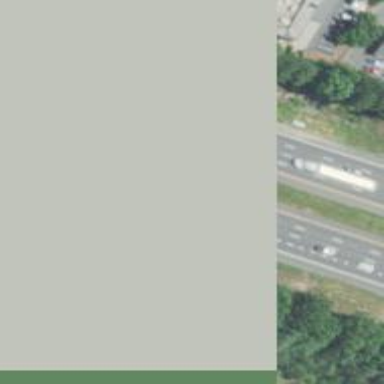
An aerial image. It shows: Motorway junction.